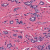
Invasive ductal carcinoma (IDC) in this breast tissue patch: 1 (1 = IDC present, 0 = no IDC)